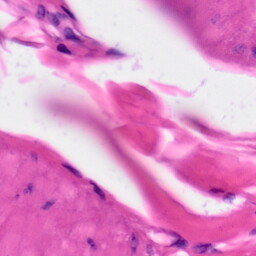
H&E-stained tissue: Skin